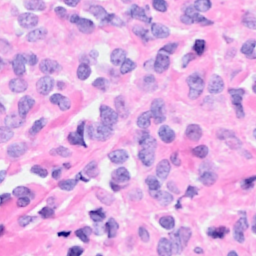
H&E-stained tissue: Breast